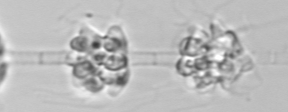
Label: Leptocylindrus_mediterraneus